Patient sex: M
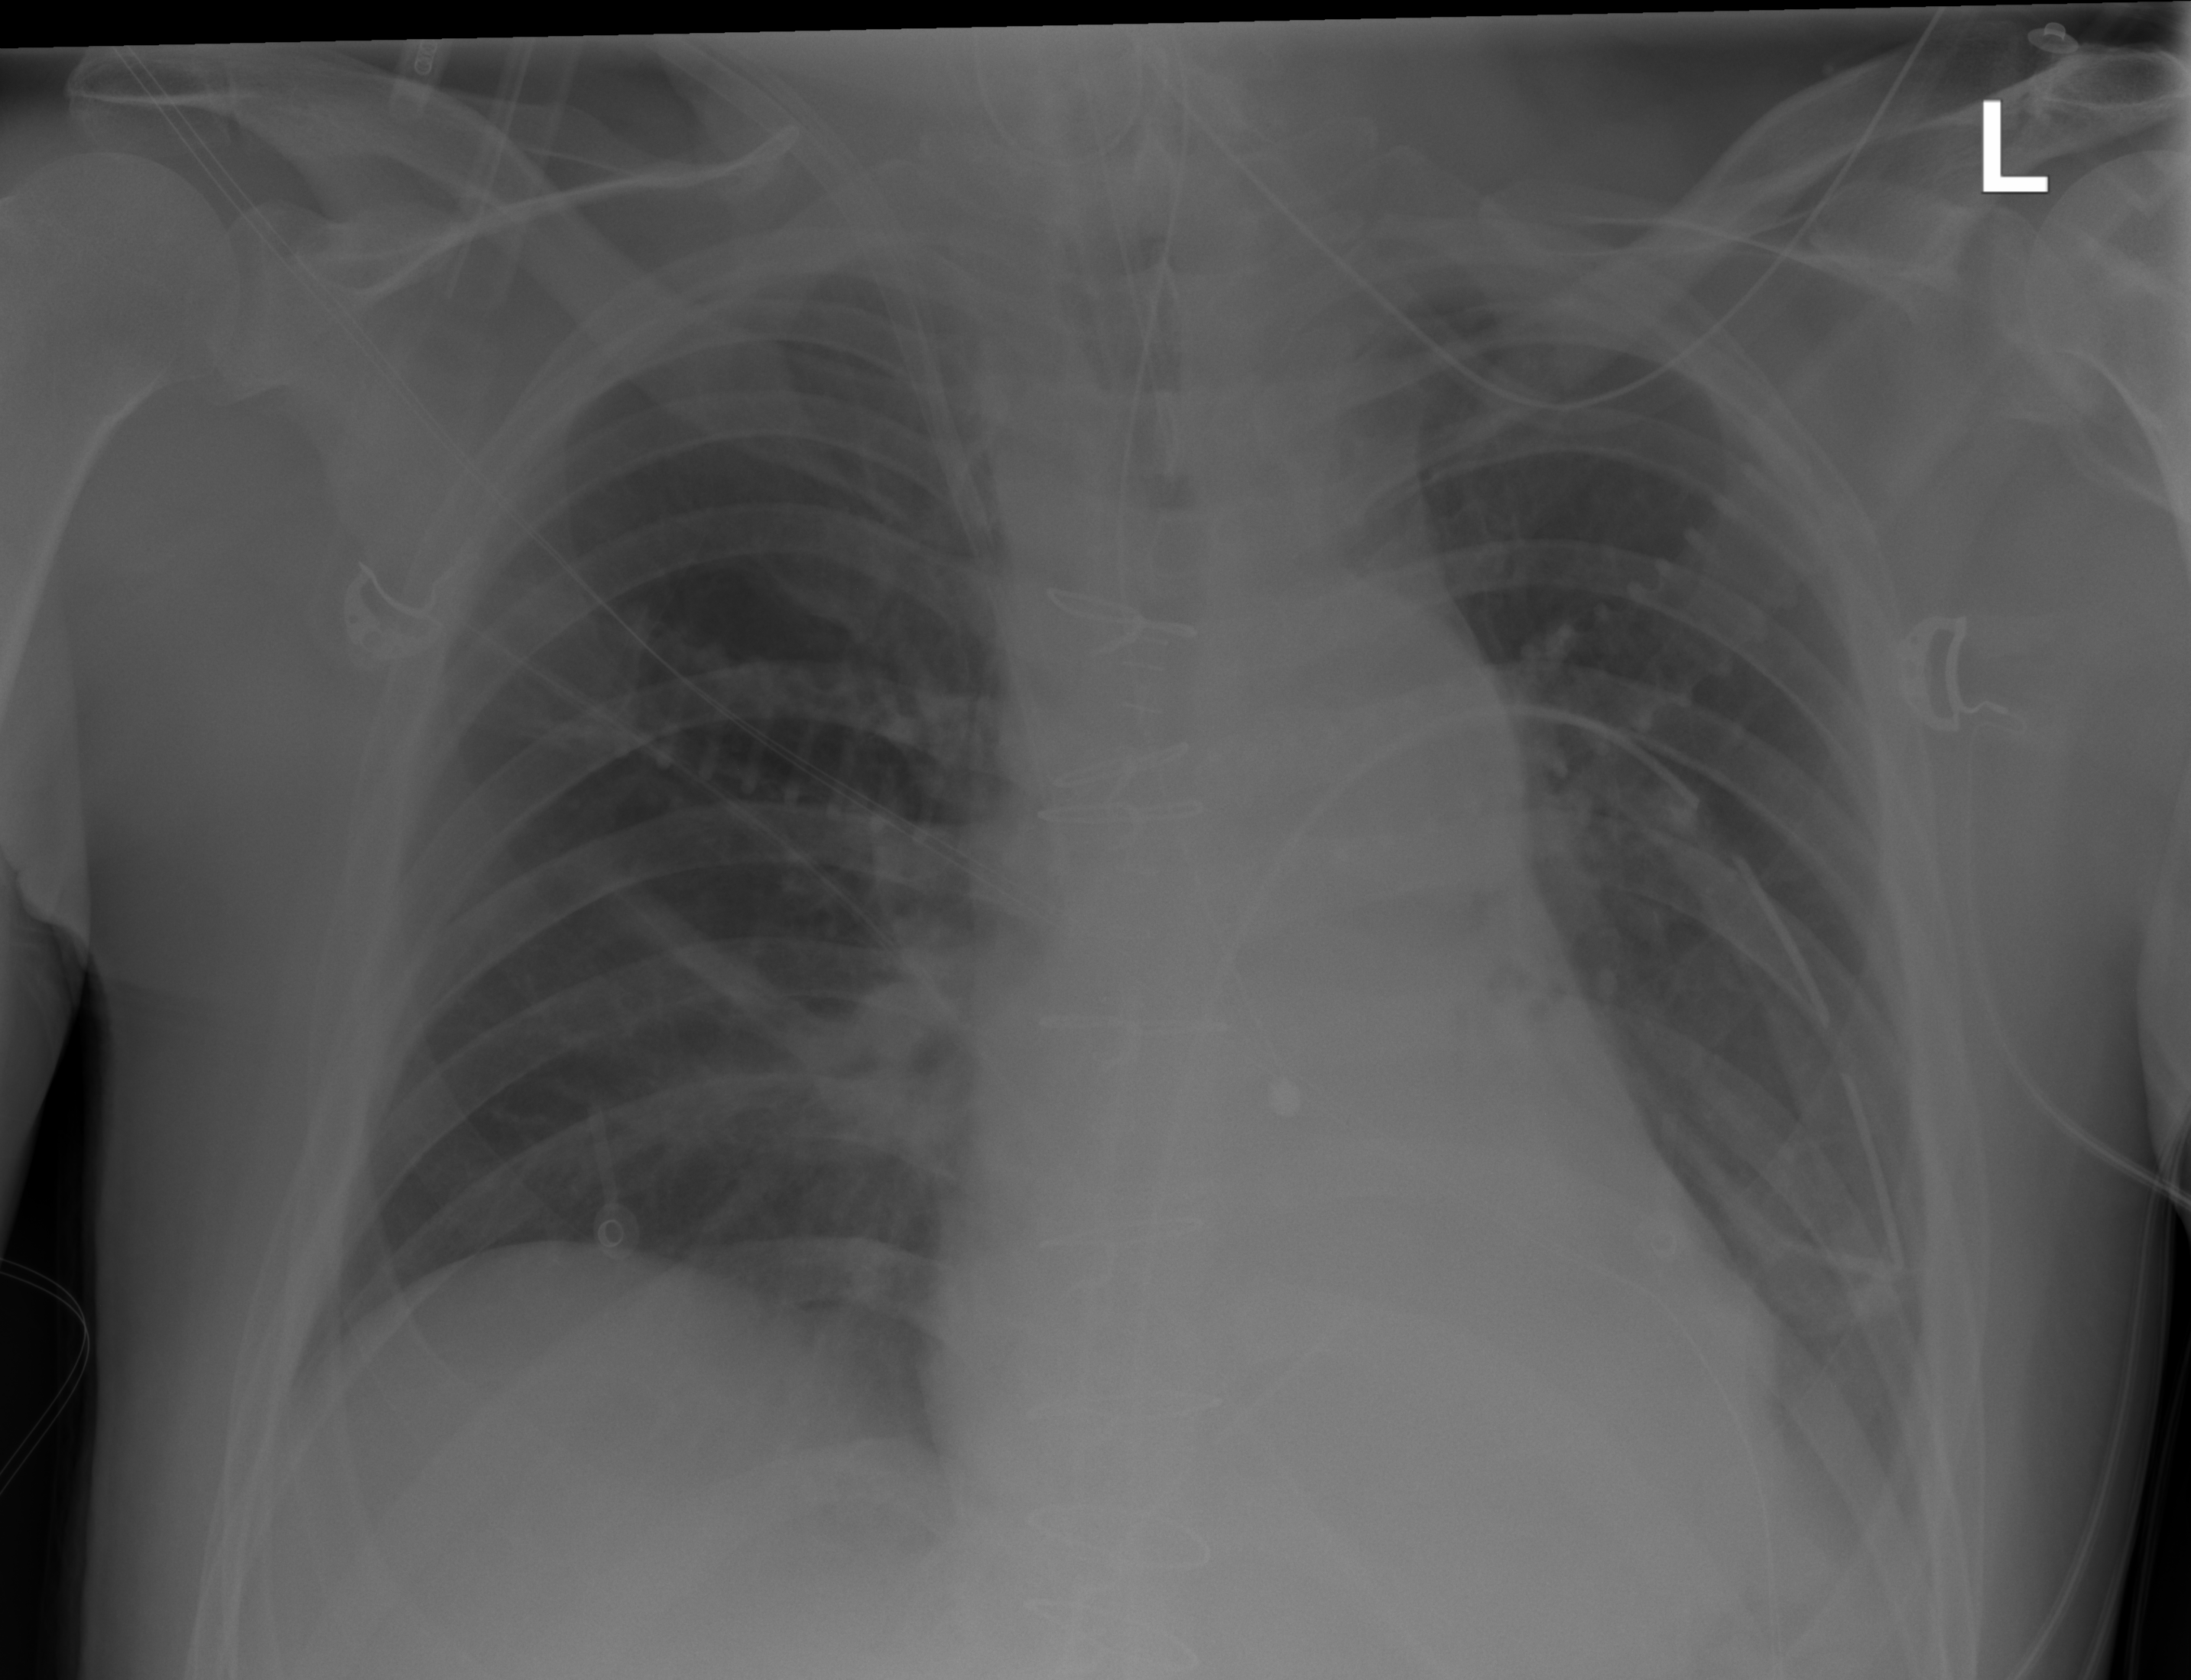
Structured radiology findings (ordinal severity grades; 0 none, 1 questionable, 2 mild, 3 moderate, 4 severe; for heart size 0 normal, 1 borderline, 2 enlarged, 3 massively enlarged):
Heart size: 0
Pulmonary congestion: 0
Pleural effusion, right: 0
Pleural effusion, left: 1
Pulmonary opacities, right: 0
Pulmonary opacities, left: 0
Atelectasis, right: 0
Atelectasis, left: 0